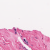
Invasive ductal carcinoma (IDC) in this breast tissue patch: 0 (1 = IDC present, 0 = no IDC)